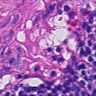
Metastatic tissue present: no